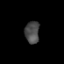
Tissue: prostate
Cell type: T cells
Senescence score: 0.2926
Nuclear area (px): 313
Mean DAPI intensity: 75.096